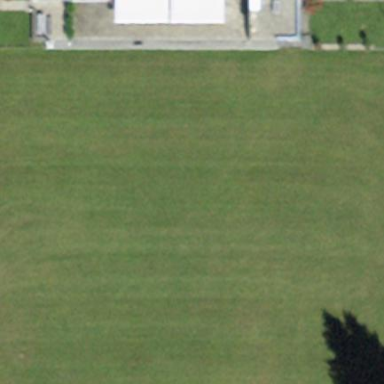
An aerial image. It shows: Multi-sport pitch with grass surface.